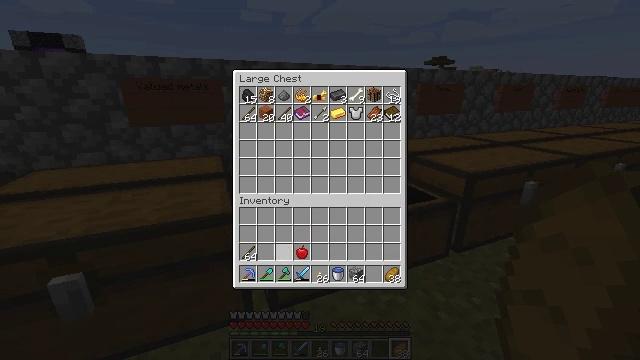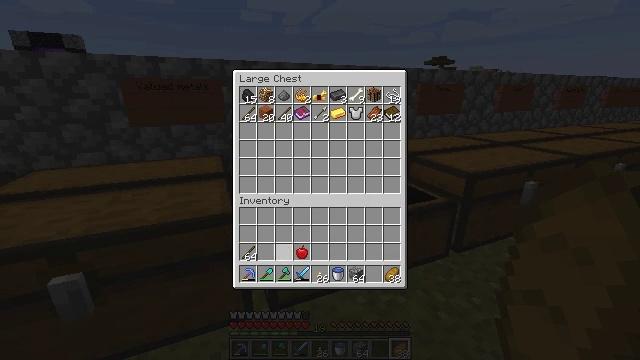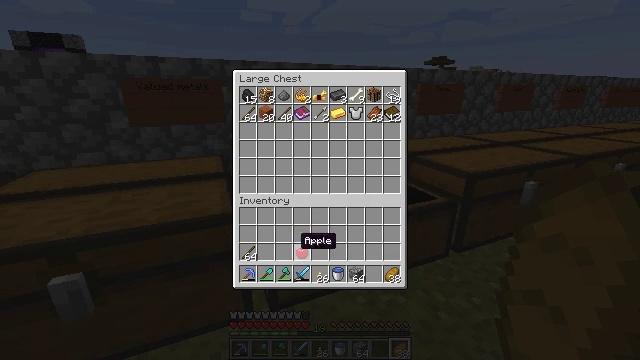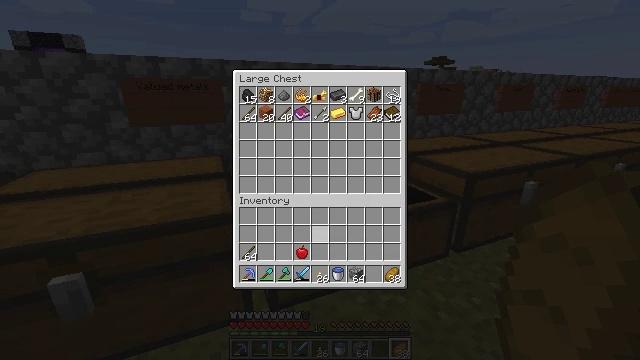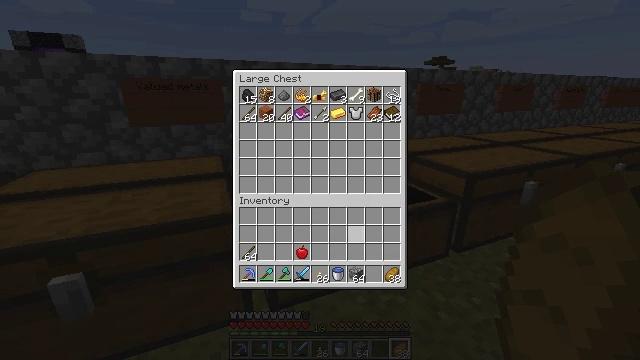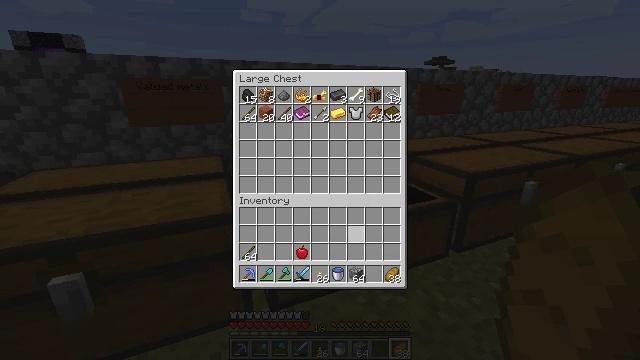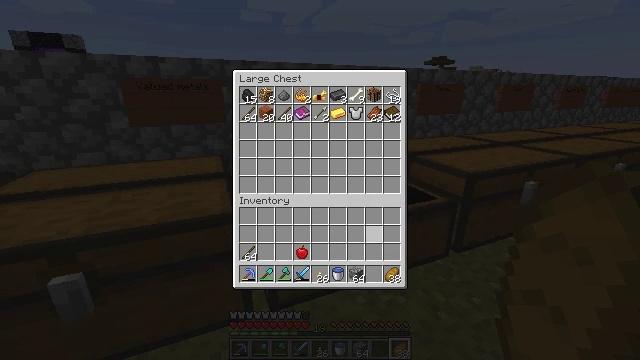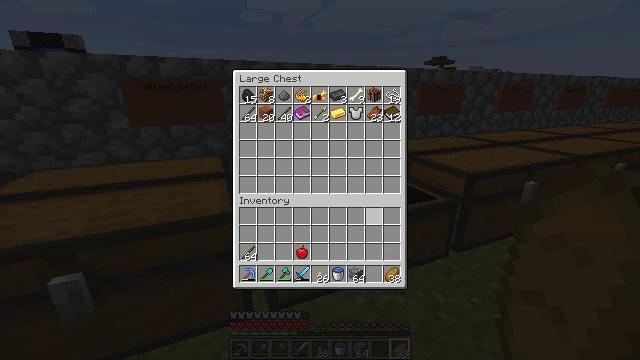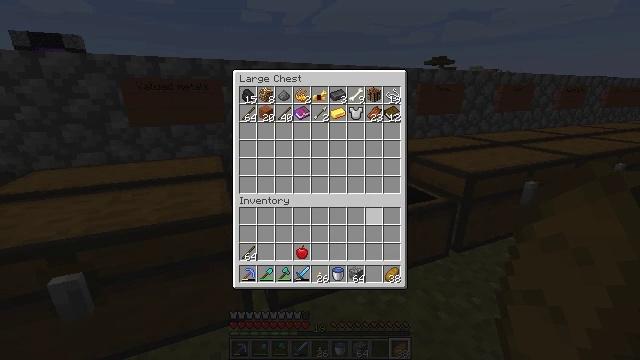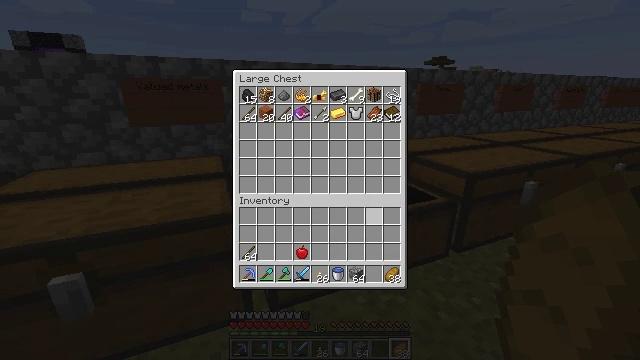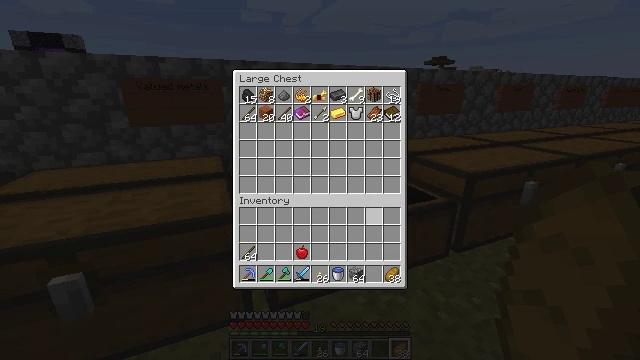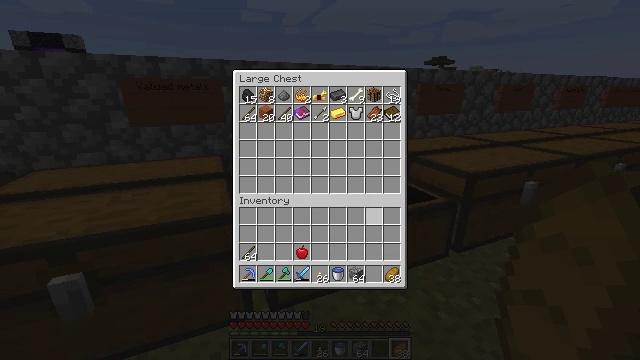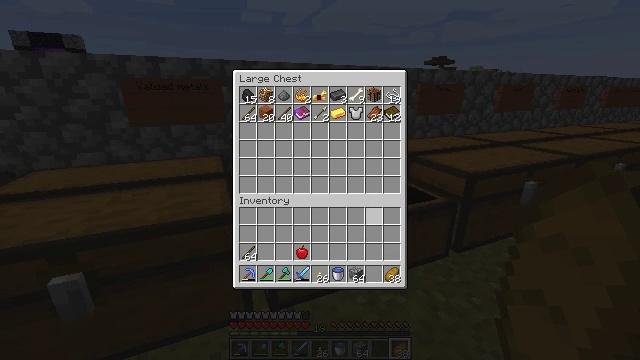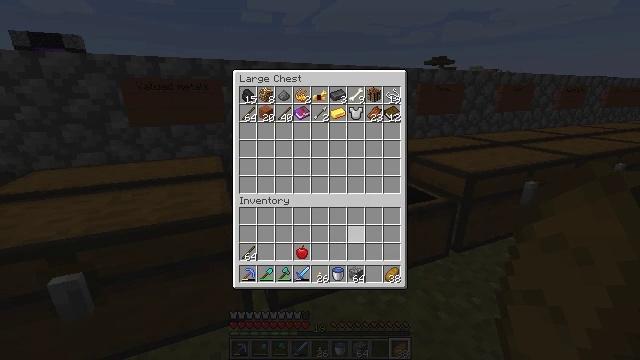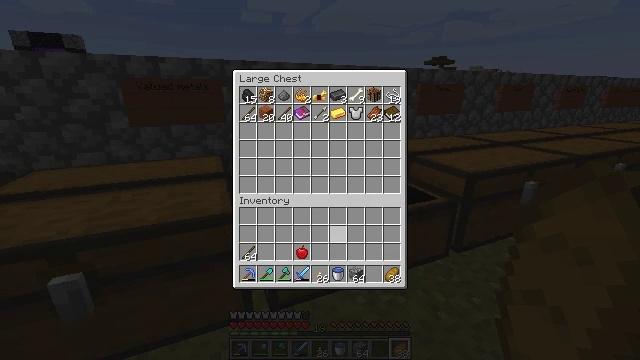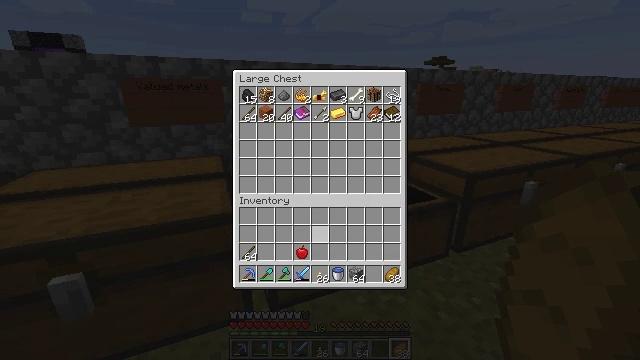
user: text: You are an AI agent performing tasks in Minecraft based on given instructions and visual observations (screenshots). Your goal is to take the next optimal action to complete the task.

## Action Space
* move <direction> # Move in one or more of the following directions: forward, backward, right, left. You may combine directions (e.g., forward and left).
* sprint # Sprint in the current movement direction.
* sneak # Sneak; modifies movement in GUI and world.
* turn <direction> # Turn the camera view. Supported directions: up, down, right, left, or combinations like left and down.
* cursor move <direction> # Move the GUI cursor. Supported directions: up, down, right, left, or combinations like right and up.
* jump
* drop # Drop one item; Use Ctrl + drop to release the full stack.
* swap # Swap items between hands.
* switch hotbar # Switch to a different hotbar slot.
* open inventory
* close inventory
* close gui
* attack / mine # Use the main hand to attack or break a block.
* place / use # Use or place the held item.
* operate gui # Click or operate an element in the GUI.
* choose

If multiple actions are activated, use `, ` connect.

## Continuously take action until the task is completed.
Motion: motion action
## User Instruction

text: Collect wheat crops.
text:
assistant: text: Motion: sneak, operate gui
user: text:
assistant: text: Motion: sneak, operate gui
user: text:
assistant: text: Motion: sneak, cursor move right and up
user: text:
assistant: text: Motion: sneak, cursor move right
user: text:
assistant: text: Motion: sneak, cursor move right
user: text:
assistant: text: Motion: sneak
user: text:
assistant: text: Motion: sneak
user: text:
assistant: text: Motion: sneak
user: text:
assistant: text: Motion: sneak
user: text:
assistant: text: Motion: sneak
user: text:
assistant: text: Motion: sneak
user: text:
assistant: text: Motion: sneak, cursor move left
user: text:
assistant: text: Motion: sneak, cursor move left and down
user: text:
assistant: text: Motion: sneak, cursor move left and down
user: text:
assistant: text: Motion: sneak
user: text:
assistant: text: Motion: sneak, operate gui
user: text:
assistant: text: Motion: sneak, operate gui
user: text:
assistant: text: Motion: sneak, cursor move left, operate gui
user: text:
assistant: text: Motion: sneak, cursor move left
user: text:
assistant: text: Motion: sneak
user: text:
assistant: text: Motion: sneak, operate gui
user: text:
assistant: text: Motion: sneak, operate gui
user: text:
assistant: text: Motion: sneak, operate gui
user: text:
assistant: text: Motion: sneak
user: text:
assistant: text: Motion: sneak
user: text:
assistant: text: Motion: sneak
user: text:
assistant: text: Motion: sneak, cursor move left
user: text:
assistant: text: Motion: sneak, cursor move left
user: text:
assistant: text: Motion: sneak
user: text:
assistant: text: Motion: sneak